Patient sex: M
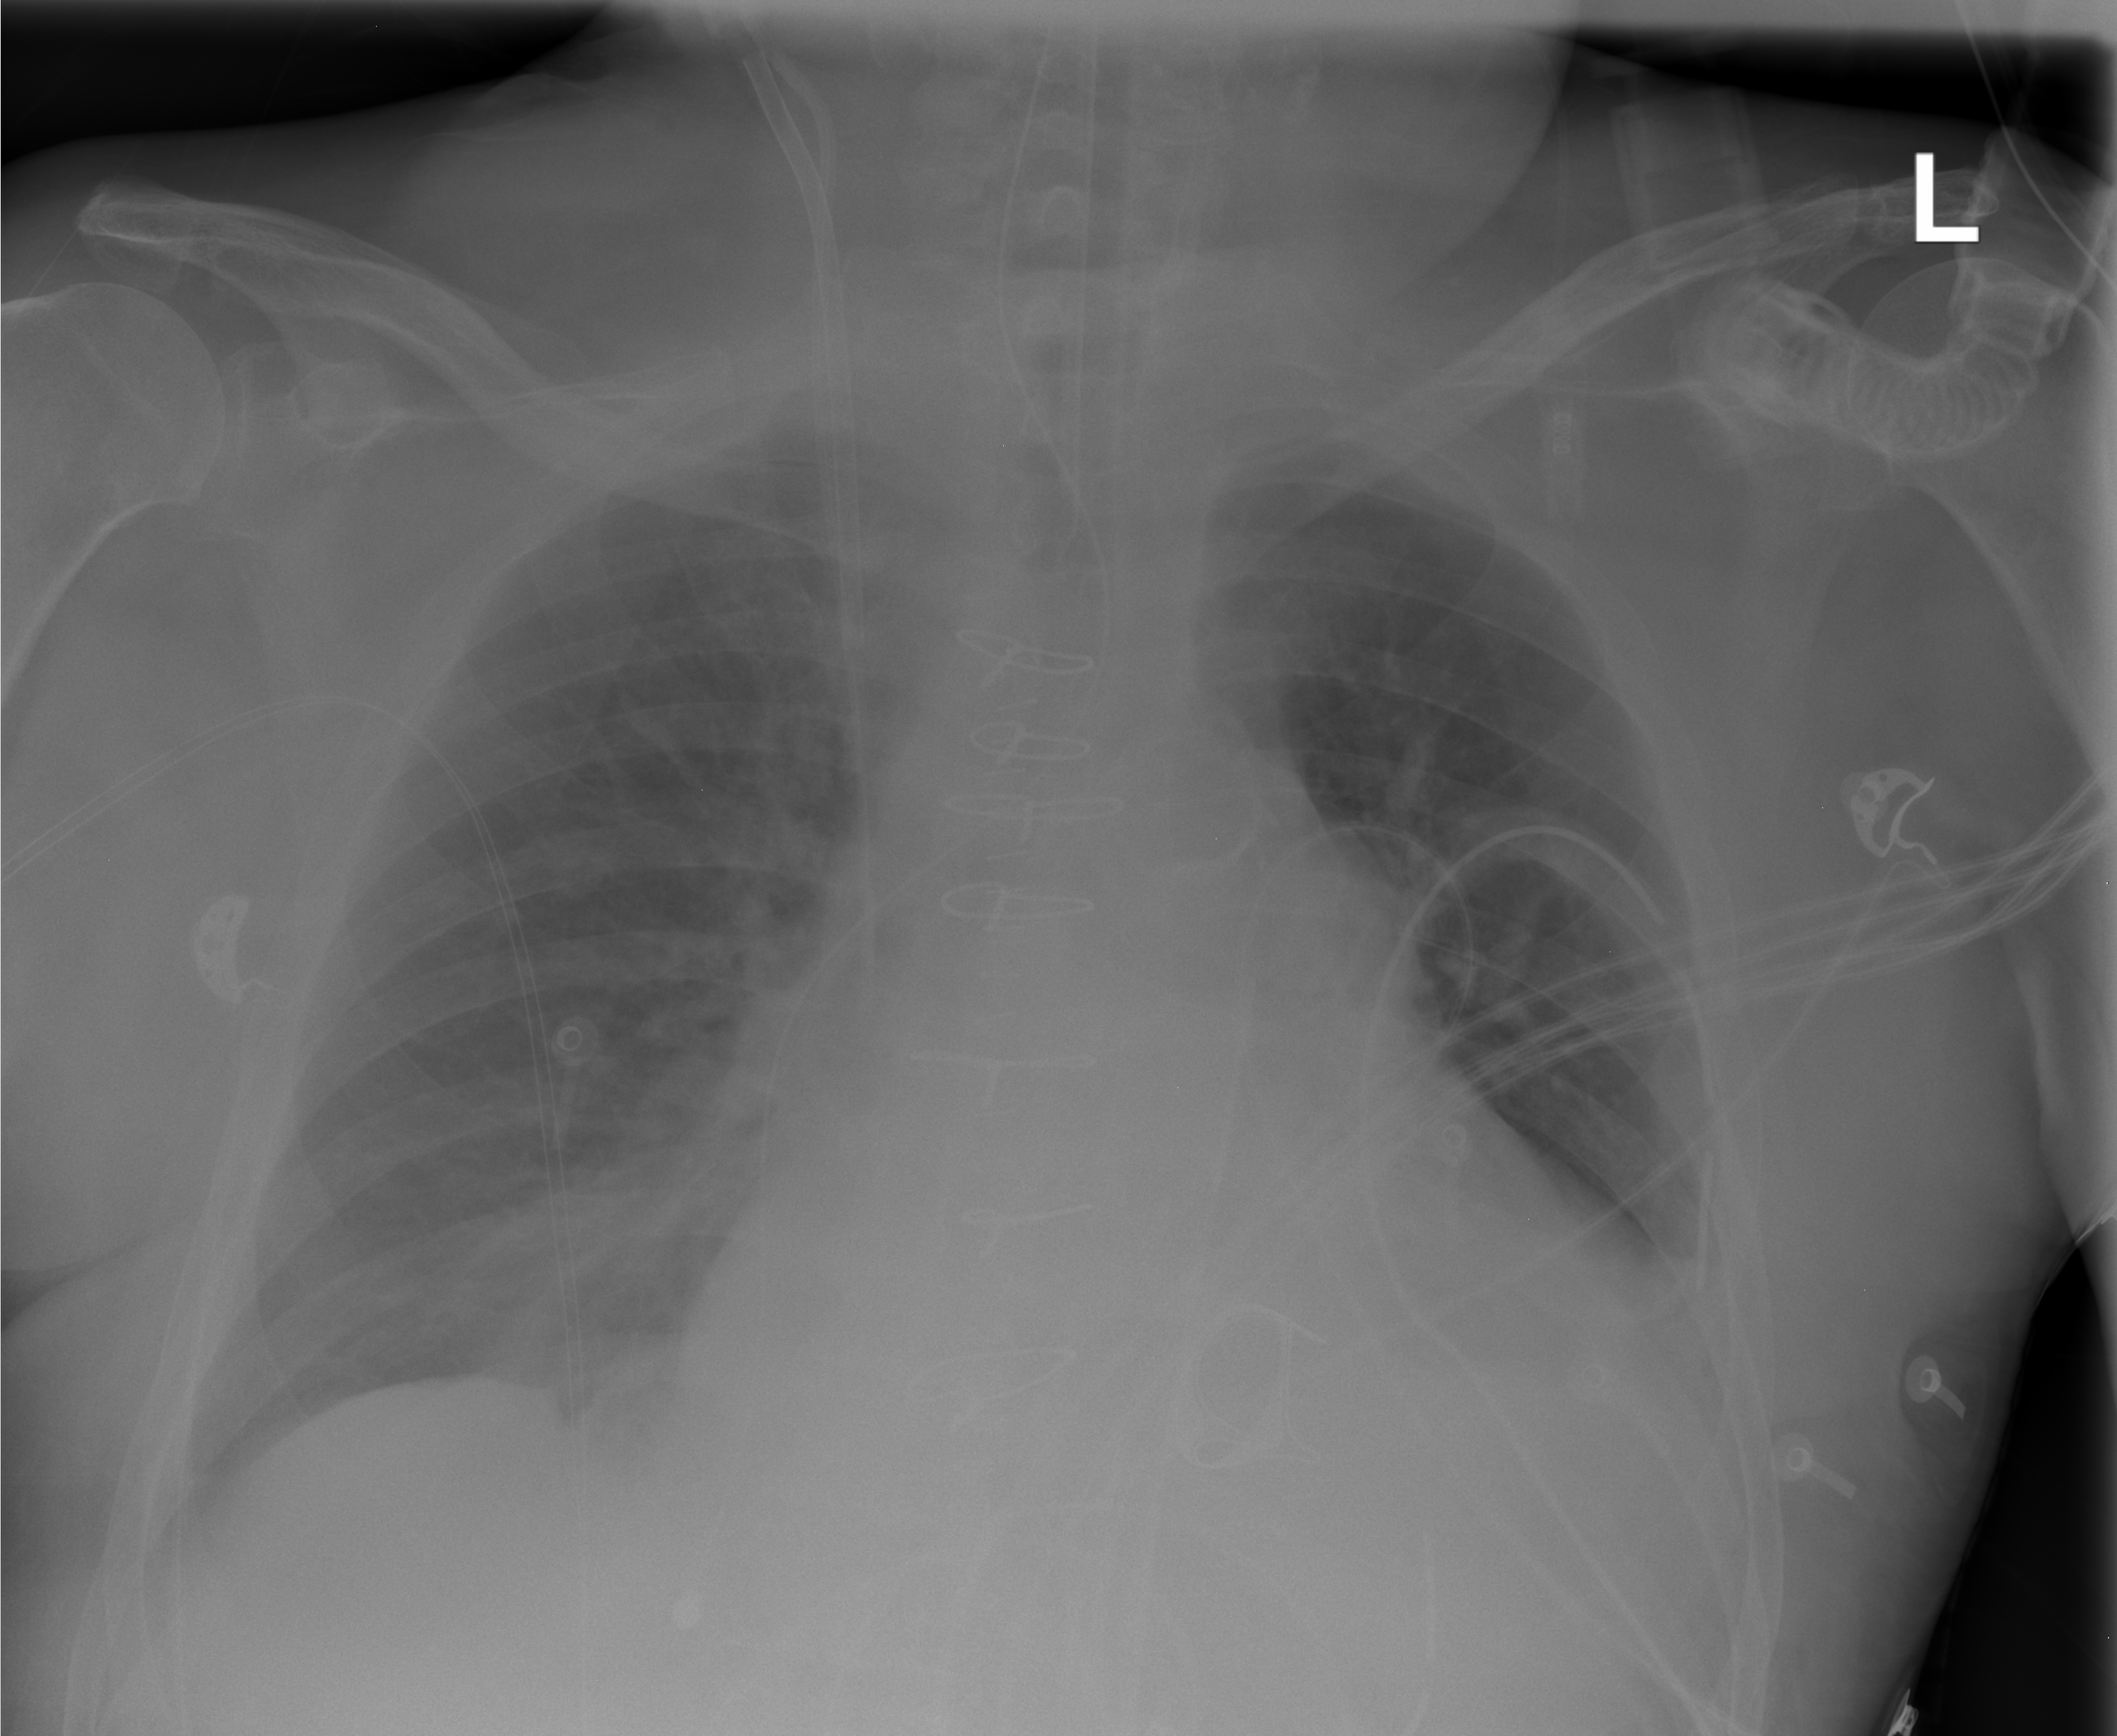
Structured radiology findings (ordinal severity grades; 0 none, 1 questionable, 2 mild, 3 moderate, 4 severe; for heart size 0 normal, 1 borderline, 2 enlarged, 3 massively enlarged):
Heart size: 2
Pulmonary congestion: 0
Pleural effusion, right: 1
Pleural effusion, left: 1
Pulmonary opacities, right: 0
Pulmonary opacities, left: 0
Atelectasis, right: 0
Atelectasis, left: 2